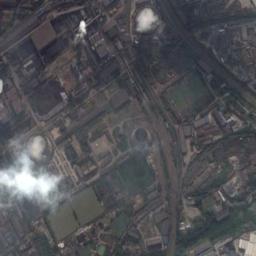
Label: thermal_power_station